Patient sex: M
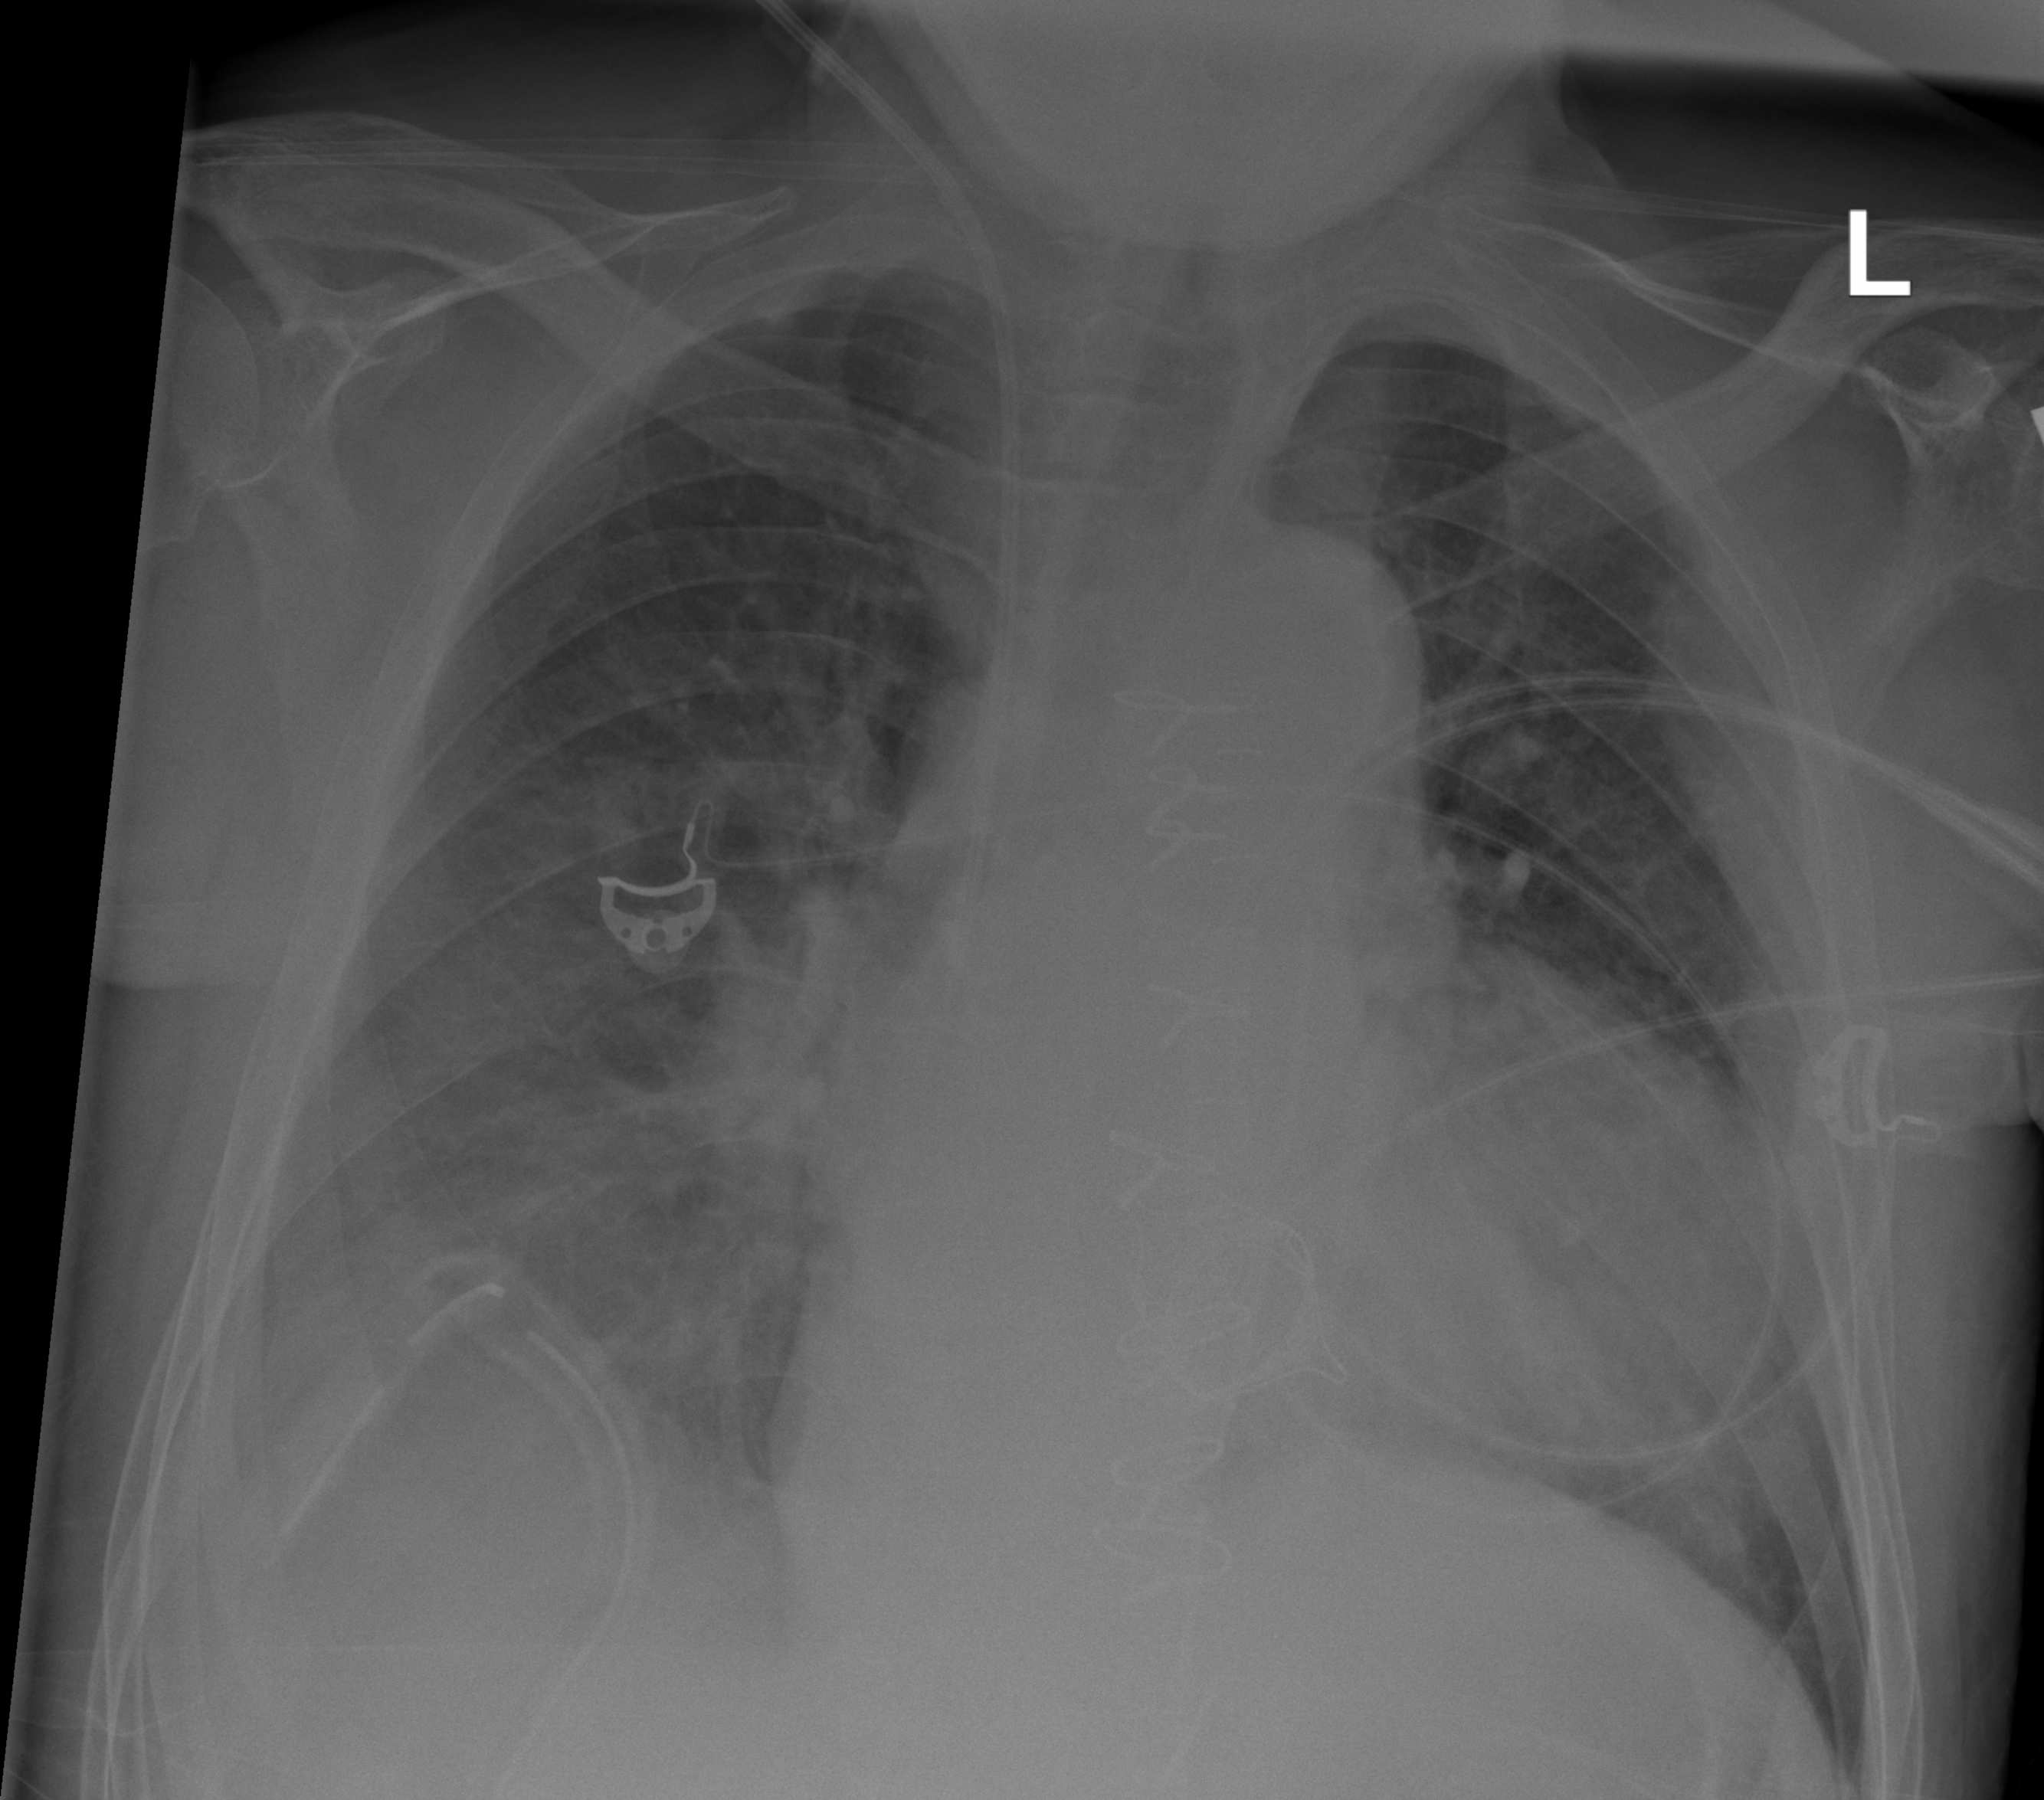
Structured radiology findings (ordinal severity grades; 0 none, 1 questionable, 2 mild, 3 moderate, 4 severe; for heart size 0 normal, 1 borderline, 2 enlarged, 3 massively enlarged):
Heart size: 2
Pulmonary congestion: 2
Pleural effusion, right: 2
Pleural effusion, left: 0
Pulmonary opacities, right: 0
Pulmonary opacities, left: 0
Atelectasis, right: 2
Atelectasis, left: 2